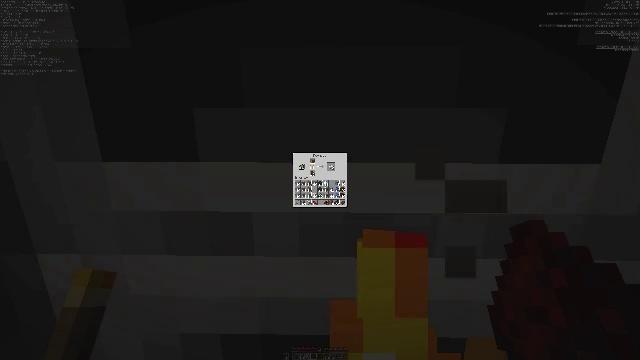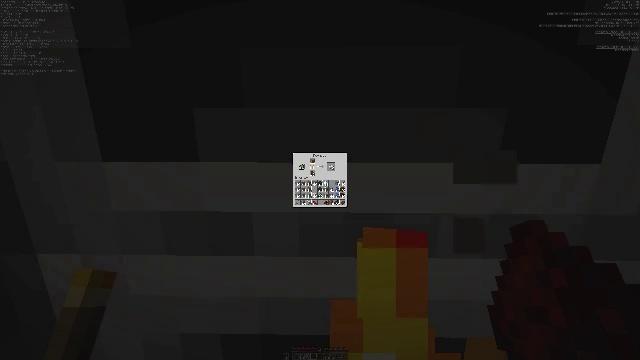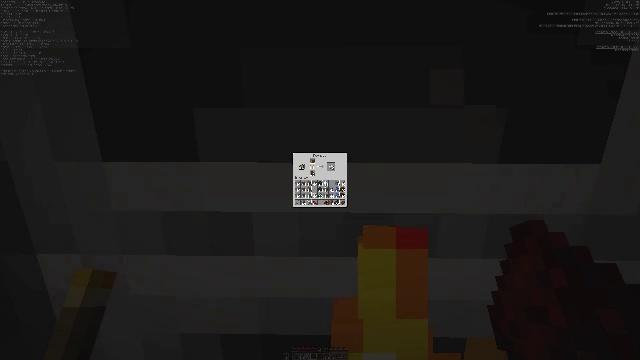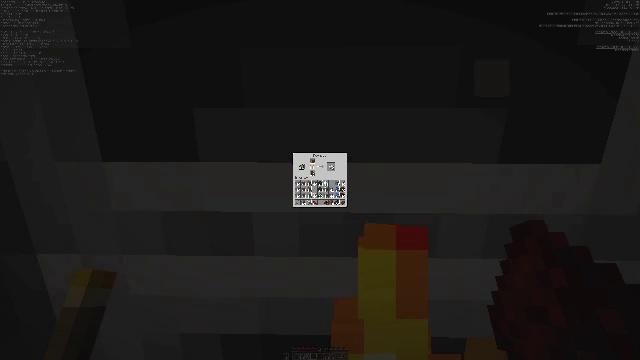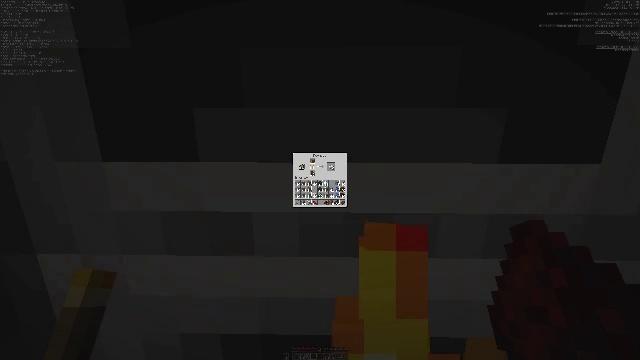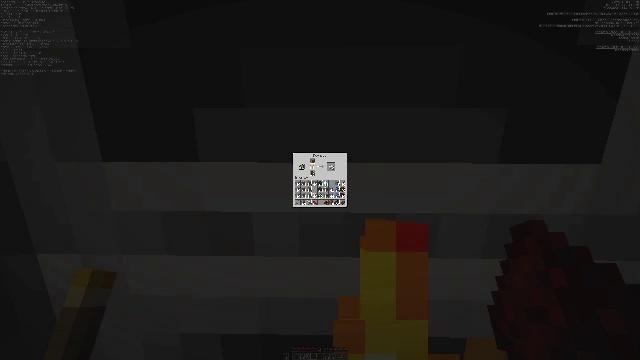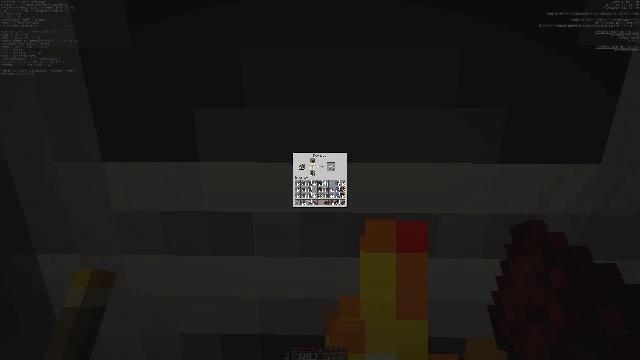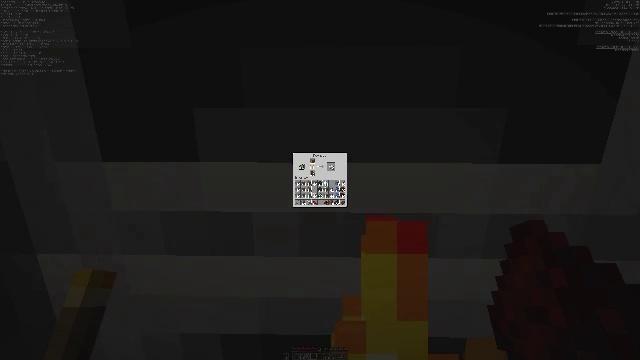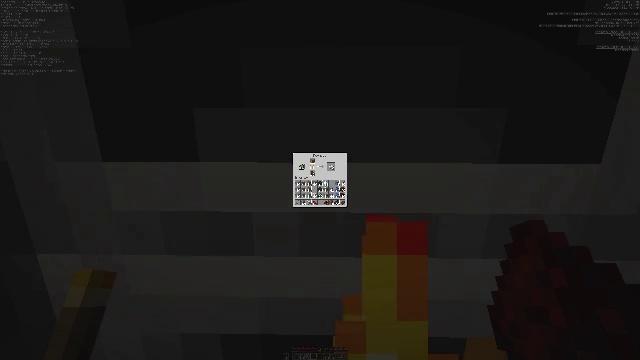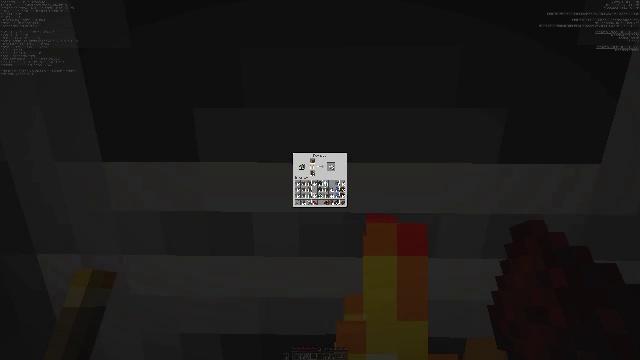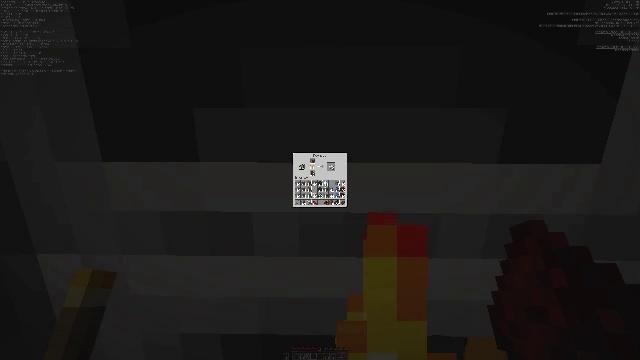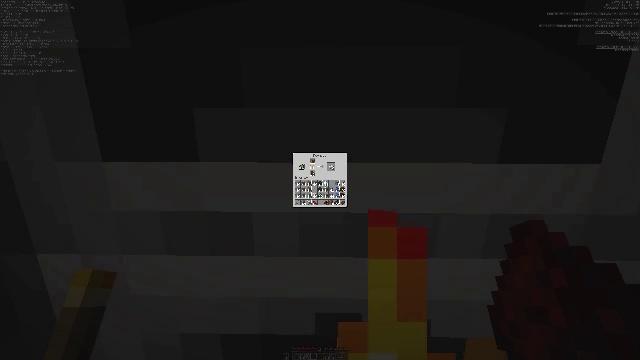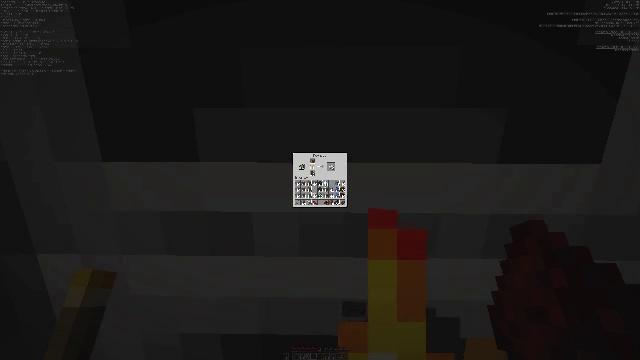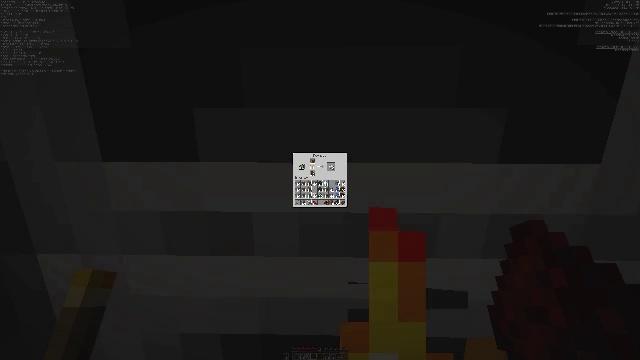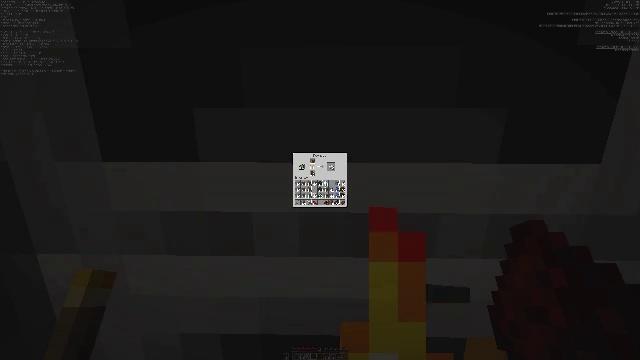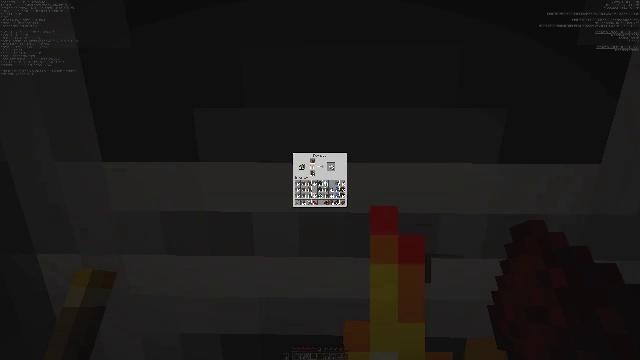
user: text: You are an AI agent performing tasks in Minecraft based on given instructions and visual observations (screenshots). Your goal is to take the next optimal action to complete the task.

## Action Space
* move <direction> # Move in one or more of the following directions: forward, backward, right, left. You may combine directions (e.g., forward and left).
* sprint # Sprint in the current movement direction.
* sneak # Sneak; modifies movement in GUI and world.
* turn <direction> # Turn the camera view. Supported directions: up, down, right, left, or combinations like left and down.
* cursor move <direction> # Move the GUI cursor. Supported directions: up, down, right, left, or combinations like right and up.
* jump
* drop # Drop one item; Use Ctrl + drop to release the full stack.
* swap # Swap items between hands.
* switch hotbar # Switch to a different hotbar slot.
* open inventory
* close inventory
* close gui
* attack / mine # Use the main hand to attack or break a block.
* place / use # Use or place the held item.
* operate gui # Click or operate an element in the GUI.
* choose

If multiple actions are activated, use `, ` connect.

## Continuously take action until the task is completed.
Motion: motion action
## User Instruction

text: Use the furnace to make an iron ingot.
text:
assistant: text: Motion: no_op
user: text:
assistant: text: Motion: no_op
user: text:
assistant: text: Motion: no_op
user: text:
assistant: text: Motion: no_op
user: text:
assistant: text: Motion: no_op
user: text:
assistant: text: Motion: no_op
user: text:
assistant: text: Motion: no_op
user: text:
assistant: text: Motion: no_op
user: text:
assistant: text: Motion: no_op
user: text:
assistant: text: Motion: no_op
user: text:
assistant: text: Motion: no_op
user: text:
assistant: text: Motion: no_op
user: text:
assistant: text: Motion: no_op
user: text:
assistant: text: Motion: no_op
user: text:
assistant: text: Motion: no_op
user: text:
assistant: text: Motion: no_op
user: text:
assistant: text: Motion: no_op
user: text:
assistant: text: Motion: no_op
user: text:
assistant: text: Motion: no_op
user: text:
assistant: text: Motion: no_op
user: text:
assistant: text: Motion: no_op
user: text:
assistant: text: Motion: no_op
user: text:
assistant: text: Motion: no_op
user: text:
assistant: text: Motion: no_op
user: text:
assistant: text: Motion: no_op
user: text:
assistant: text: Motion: no_op
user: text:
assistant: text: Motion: no_op
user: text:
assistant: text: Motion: no_op
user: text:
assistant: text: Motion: no_op
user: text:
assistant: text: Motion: no_op